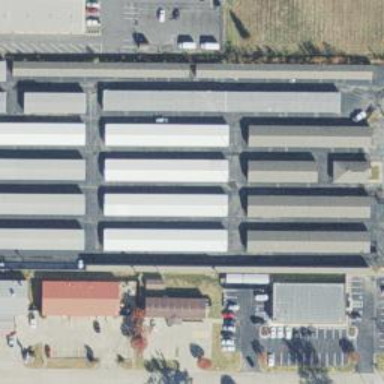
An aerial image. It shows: Storage rental shop.